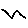
Label: zigzag